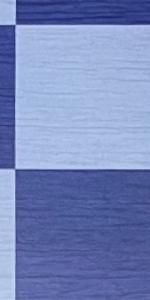
Label: Empty